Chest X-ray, PA view. Patient: 30 years old, sex M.
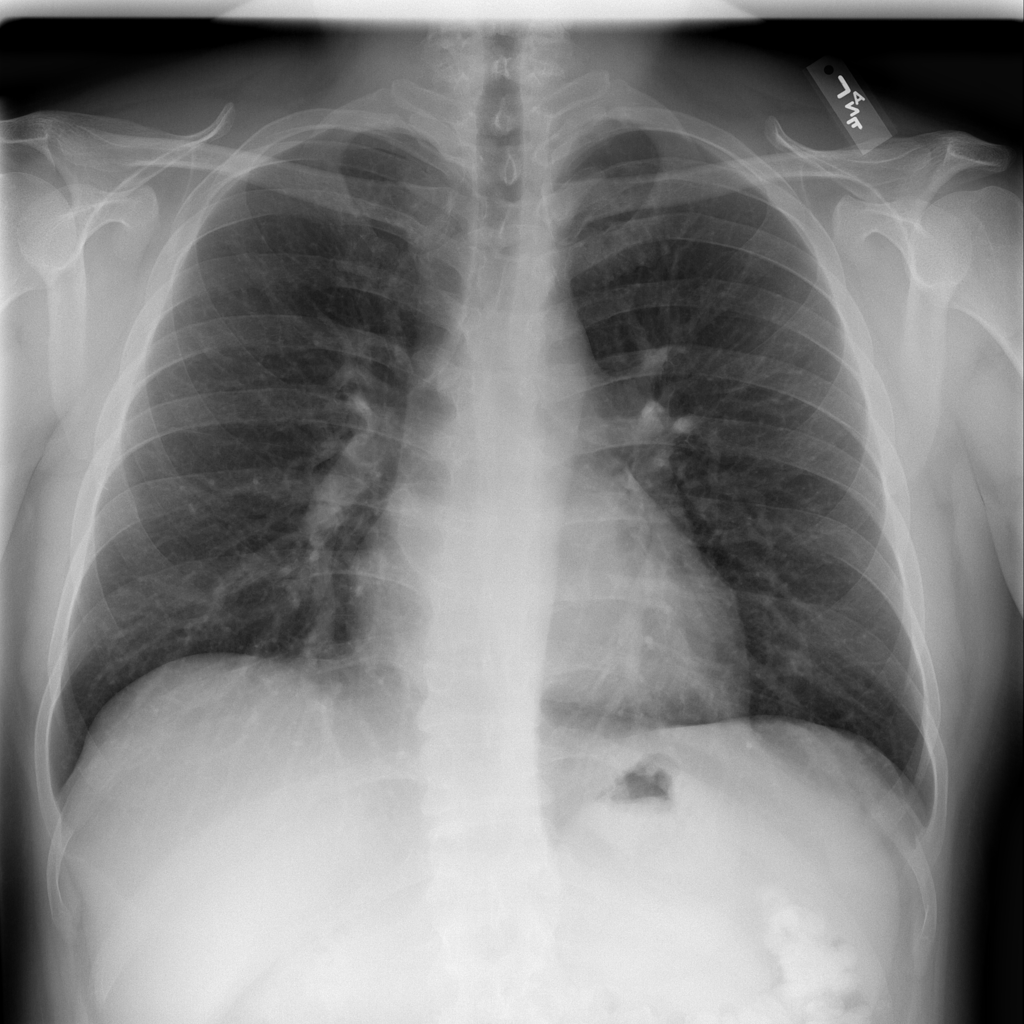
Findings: No Finding